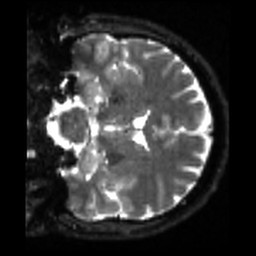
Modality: sbref
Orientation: coronal
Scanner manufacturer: siemens
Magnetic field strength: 3 T
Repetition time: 4 s
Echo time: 0.0594 s